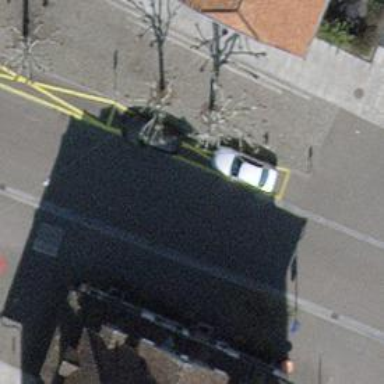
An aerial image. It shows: Set of steps on the road.